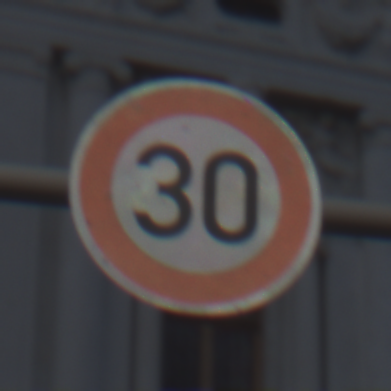
Verkehrszeichen: Geschwindigkeit30
Umgebung: Outdoor, Urban
Tageszeit: Dawn
Wetter: Clear
Licht: Natural
Jahreszeit: NotSpecified
Kontrast: LowContrast